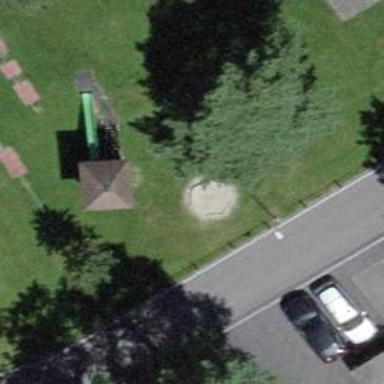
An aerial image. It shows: Playground with playhouse.